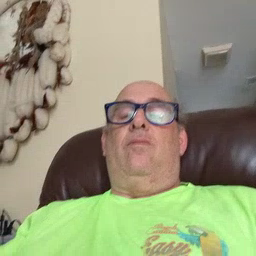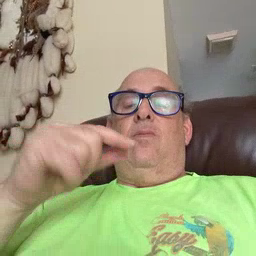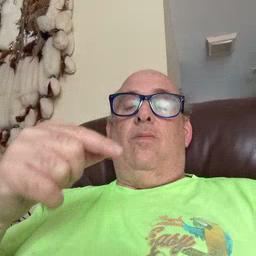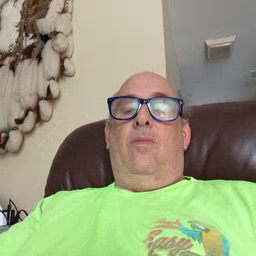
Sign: green